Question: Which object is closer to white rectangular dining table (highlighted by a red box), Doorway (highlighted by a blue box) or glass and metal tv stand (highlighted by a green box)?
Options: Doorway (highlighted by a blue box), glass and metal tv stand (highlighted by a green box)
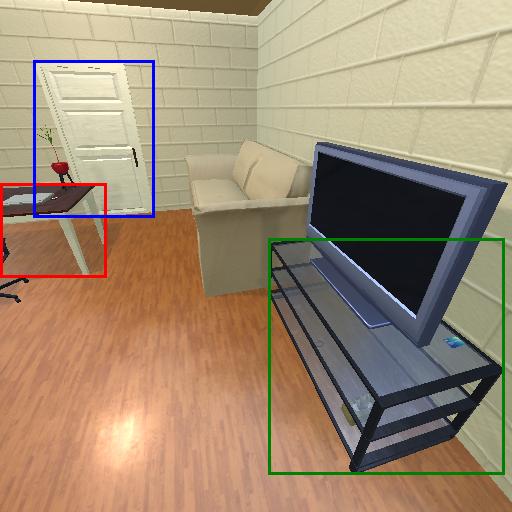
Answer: Doorway (highlighted by a blue box)